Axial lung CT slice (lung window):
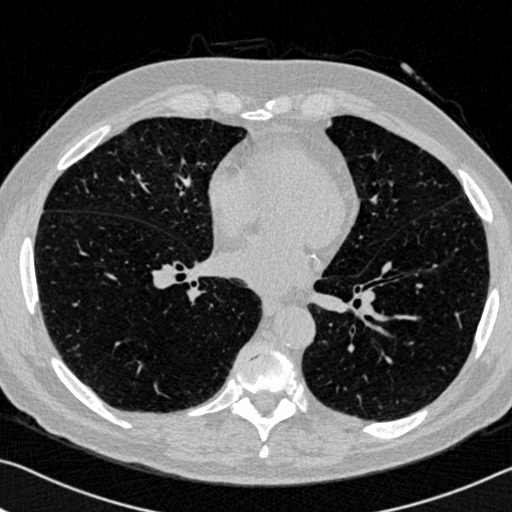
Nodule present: no